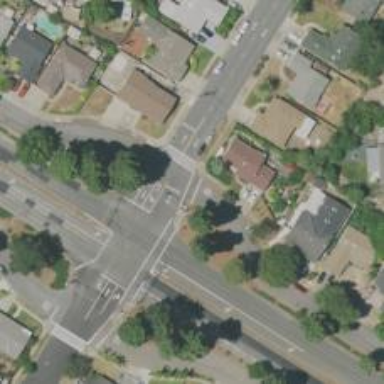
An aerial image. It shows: Road with stop sign.